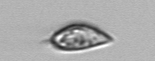
Label: Prorocentrum_triestinum